Interaction volume radius: 5 \u00c5
Interaction volume height: 20 \u00c5
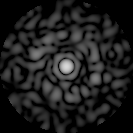
Disorder parameter: 0.8274